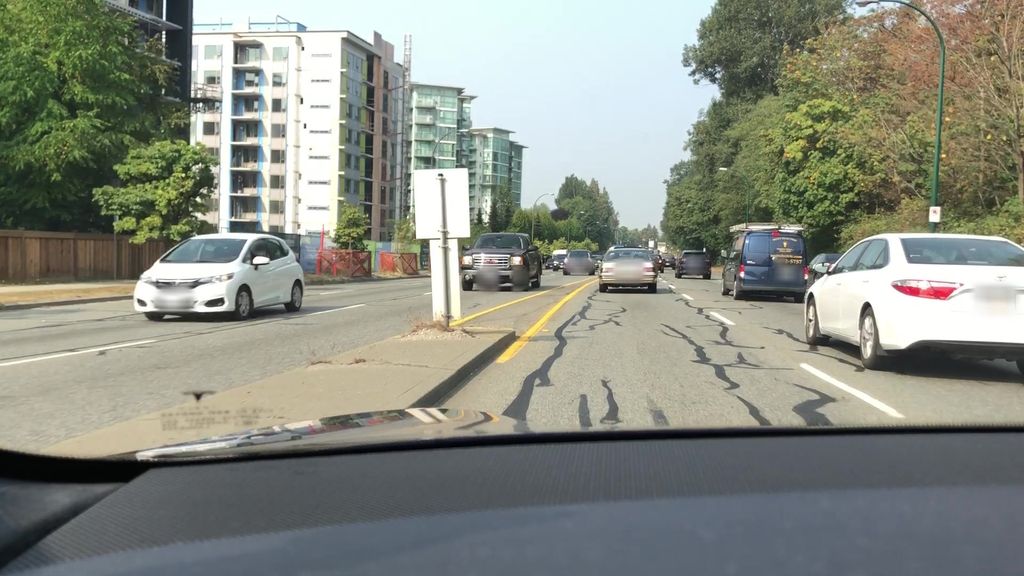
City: vancouver